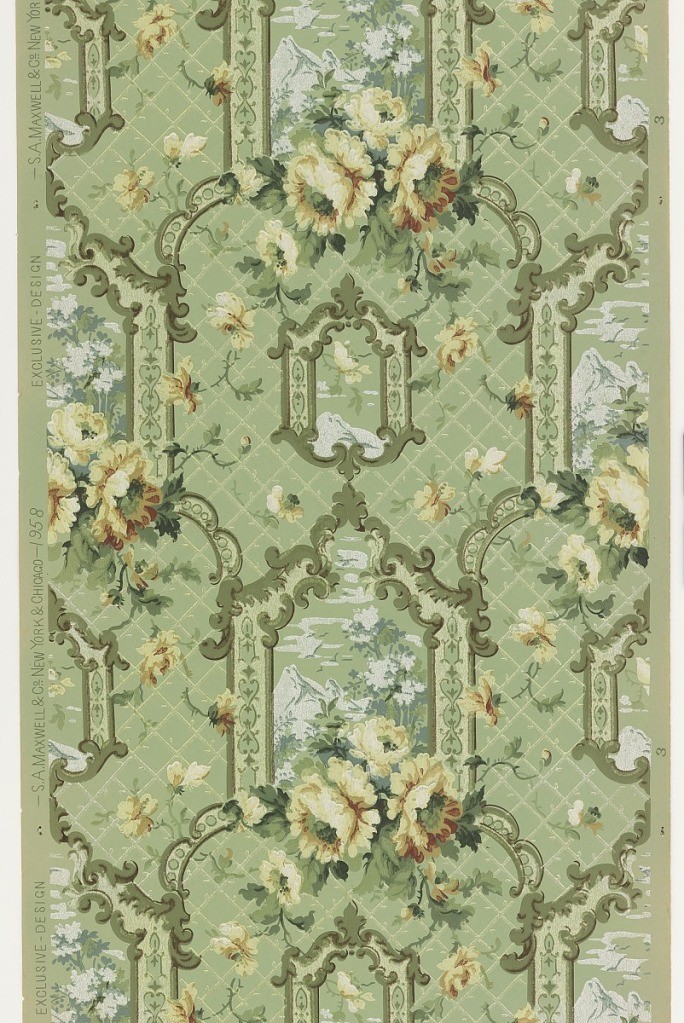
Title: Sidewall
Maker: Maxwell & Co., S.A., Chicago, Illinois, USA
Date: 1905–1915
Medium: Machine-printed paper, liquid mica
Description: Landscape medallions printed in an architectural style, against a trellis background. large flowers in front of the landscape view with mountain vistas in the distance.